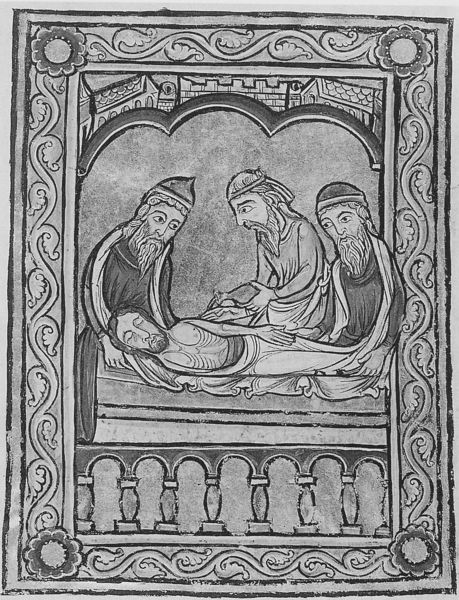
Titel: Szenen aus dem Leben Christi
Institution: New York, Pierpont Morgan Library
Schlagwörter: blätter, mann, blumen, köpfe, männer, blüten, gebäude, bart, gesicht, tod, tot, häuser, haare, floral, balustrade, rippen, ranke, sarg, christus, jesus, jesus christus, leichentuch, rundbögen, death, jünger, erlöser, grabtuch, messias, gottessohn, sohn gottes, christkind, christkönig, heilland, erretter, jesus von nazaret, ejsus